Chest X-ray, AP view. Patient: 42 years old, sex M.
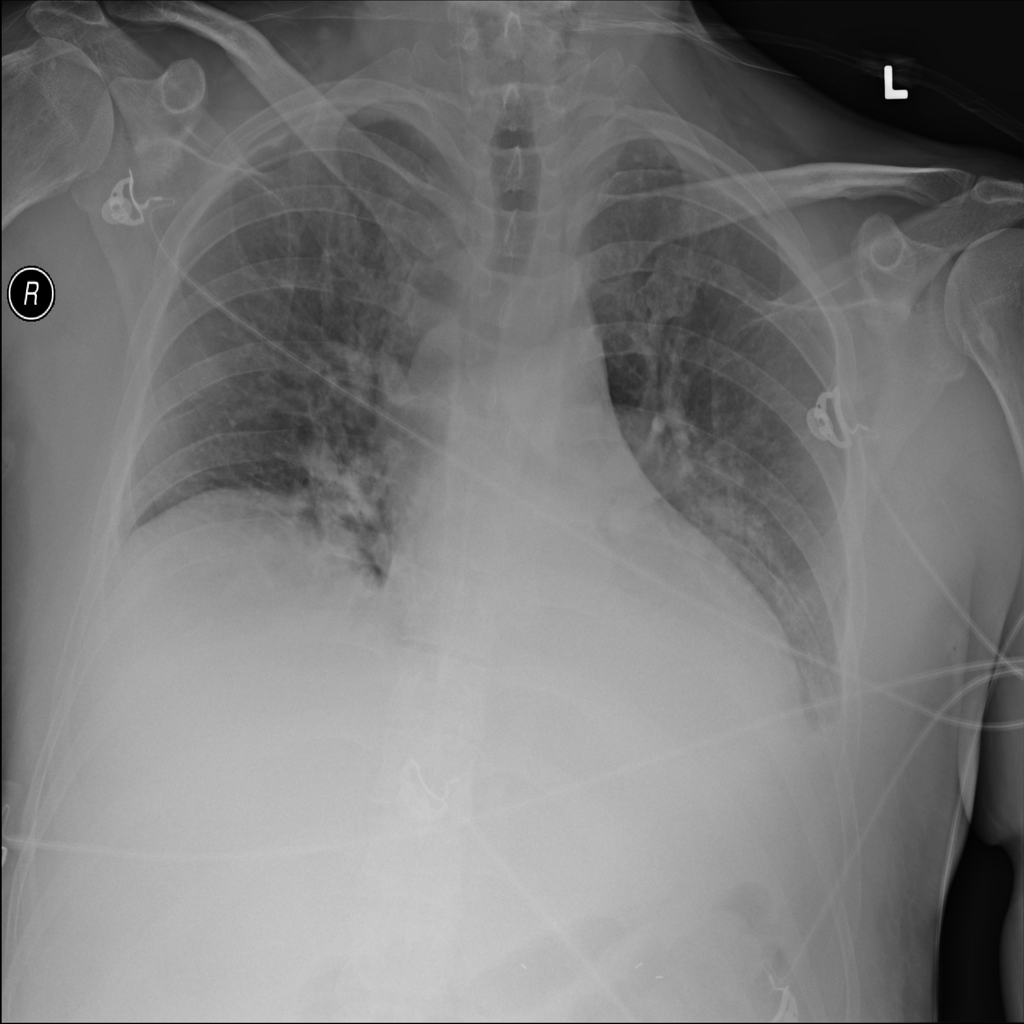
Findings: Atelectasis, Consolidation, Pneumonia